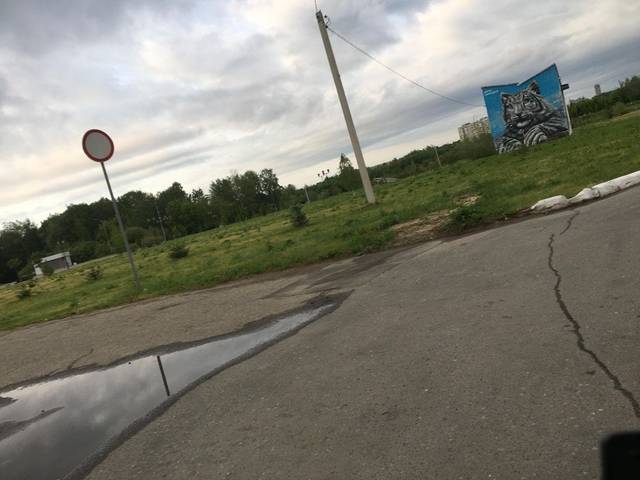
Region: Russia
Coordinates: 56.627, 47.907